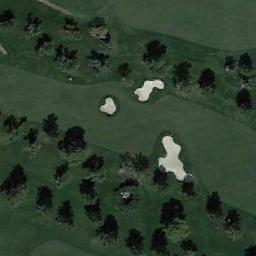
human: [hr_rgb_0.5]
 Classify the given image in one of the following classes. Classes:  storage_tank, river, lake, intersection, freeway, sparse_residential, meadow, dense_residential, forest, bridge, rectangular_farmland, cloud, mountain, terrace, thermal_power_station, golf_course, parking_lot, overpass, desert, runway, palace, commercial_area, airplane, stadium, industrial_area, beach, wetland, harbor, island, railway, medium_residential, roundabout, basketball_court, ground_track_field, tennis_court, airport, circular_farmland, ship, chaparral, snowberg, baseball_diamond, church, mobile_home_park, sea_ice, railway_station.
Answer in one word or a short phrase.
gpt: golf_course